Aerial crown-view tile of a tropical tree (Barro Colorado Island, Panama), acquired 20250217:
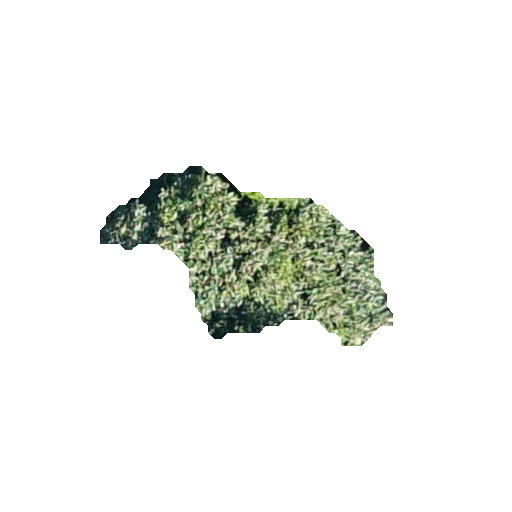
Species: Miconia argentea
GBIF accepted scientific name: Miconia argentea
Crown area: 42.94 m²